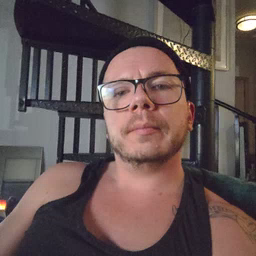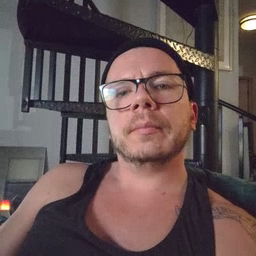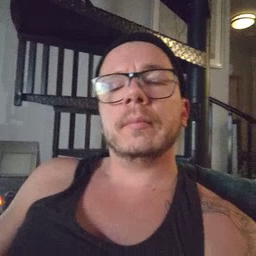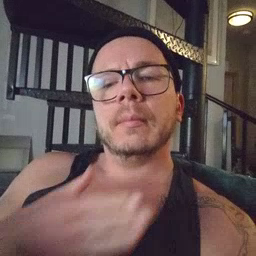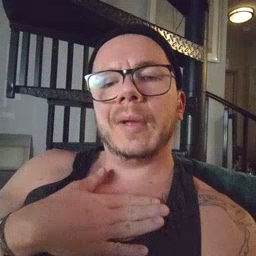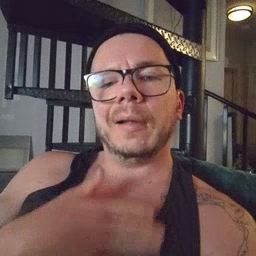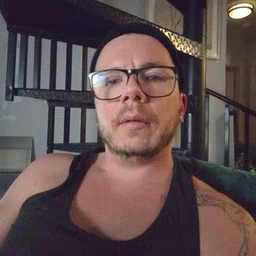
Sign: minemy